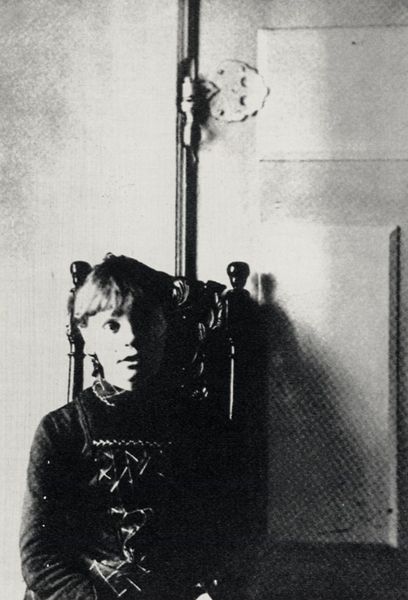
Titel: Karin Strindberg, in Brevik
Künstler: August Strindberg
Standort: Stockholm
Institution: Kunglia Bibliothek
Schlagwörter: blätter, kopf, schatten, mädchen, holz, kleid, licht, mund, nase, schwarz, stuhl, tür, weiss, wand, augen, gesicht, holzstuhl, portrait, porträt, sitzend, kind, schrank, lehne, junge, foto, fotografie, schwarz-weiss, angel, scharnier, pullover, scharbier, 1900